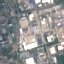
Label: Industrial